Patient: sex F, age 54
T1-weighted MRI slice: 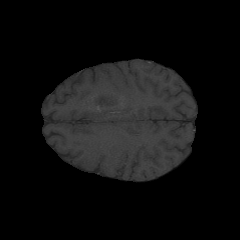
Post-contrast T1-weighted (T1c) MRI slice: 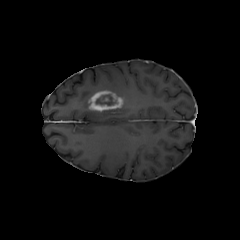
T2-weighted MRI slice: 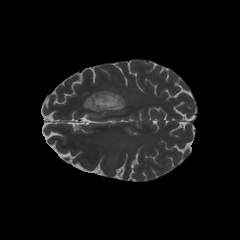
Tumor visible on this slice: yes
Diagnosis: Glioblastoma, IDH-wildtype
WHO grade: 4